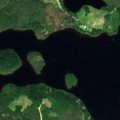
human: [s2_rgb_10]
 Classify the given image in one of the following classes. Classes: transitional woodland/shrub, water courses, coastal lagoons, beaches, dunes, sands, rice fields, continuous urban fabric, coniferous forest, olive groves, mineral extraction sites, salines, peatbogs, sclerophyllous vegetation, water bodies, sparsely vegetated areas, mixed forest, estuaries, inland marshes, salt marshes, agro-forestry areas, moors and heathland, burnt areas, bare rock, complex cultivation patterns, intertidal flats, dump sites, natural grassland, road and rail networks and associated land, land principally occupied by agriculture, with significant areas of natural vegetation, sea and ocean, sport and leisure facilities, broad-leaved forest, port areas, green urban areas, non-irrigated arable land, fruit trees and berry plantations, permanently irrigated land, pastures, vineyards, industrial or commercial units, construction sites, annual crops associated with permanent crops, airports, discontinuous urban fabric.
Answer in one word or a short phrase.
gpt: coniferous forest, water bodies